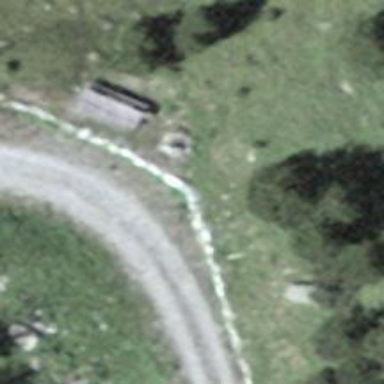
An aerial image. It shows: Bench.